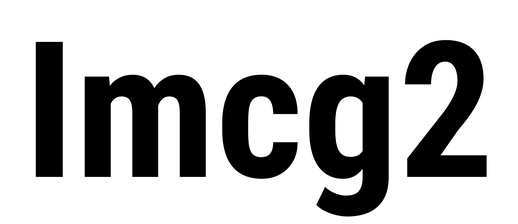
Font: Roboto_Condensed_Bold